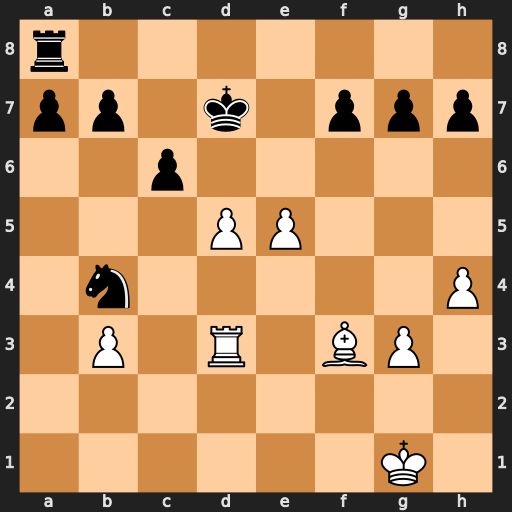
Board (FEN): r7/pp1k1ppp/2p5/3PP3/1n5P/1P1R1BP1/8/6K1
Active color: w
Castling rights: -
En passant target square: -
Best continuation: dxc6+ Ke8 cxb7